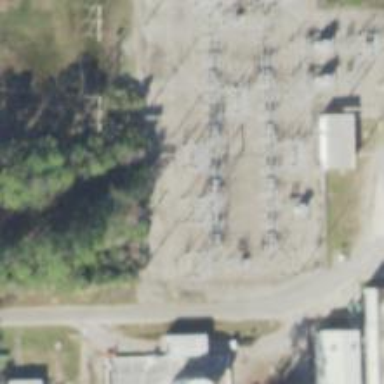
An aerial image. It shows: Switch for power supply.